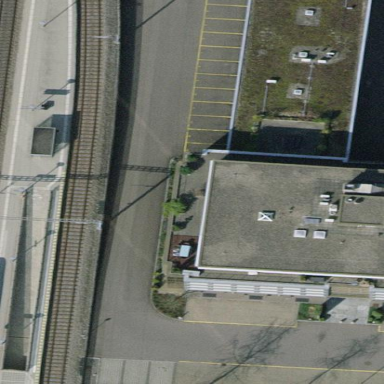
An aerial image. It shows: Office building.